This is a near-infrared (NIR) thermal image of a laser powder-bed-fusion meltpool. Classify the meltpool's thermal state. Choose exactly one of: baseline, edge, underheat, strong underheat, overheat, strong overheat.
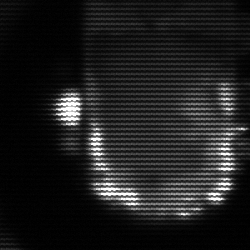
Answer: baseline